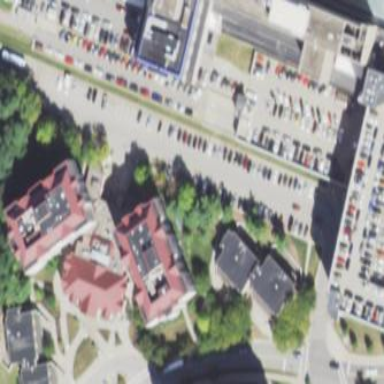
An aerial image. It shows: Dormitory building.